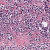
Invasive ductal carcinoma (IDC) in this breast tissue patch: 1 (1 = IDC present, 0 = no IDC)